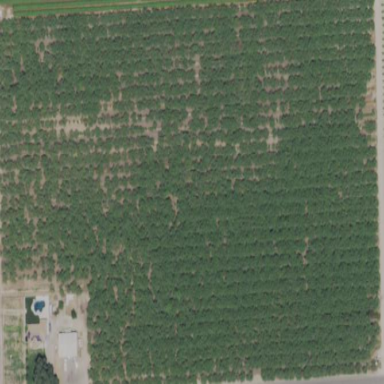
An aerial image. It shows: Almond orchard with rows of almond trees.